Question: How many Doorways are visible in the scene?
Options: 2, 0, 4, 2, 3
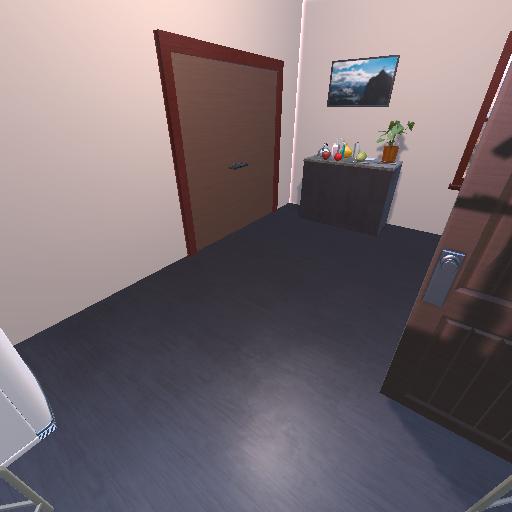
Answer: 2